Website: home-depot
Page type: customer-info-address
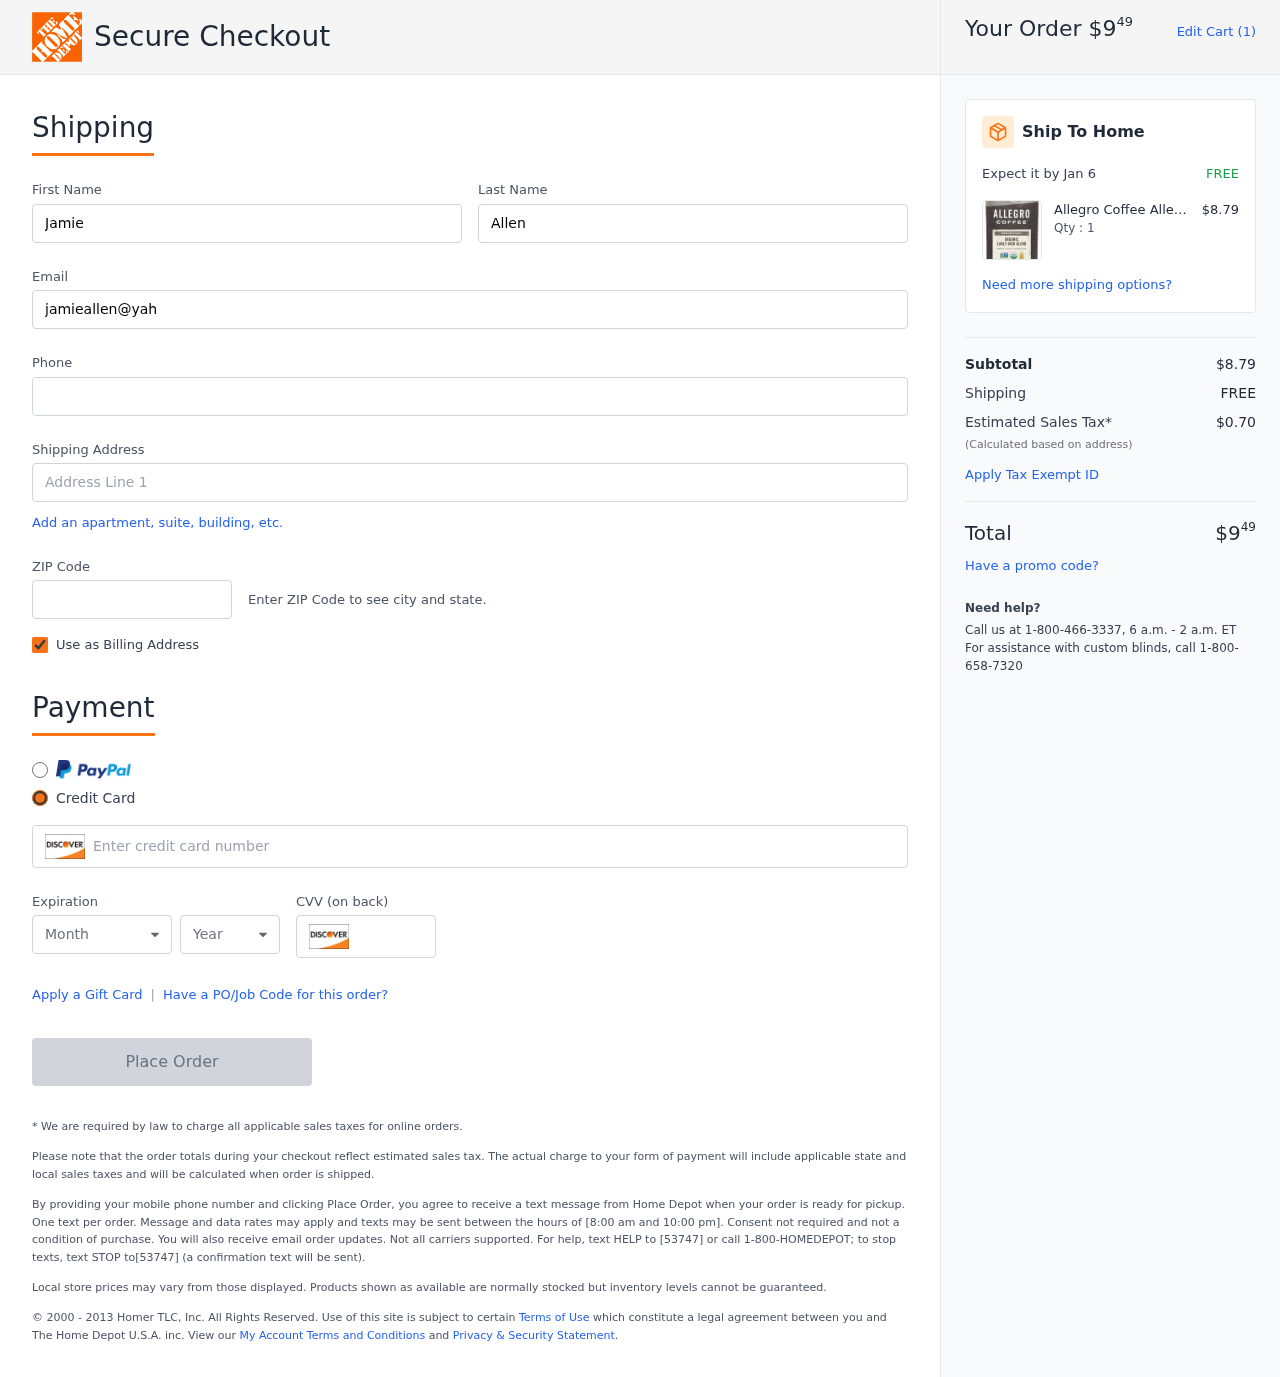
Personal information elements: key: PII_CARD_CVV
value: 191
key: PII_CARD_EXPIRY_MONTH
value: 02
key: PII_CARD_EXPIRY_YEAR
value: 27
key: PII_CARD_NUMBER
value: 6508 1225 6473 6136
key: PII_EMAIL
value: jamieallen@yahoo.com
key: PII_FIRSTNAME
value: Jamie
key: PII_LASTNAME
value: Allen
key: PII_PHONE
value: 9714746043
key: PII_POSTCODE
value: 07823
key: PII_STREET
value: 92603 Ramos Divide
Product elements: key: PRODUCT1_BRAND
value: Allegro Coffee
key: PRODUCT1_NAME
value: Allegro Coffee Organic Early Bird Blend Ground Coffee, 12 oz
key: PRODUCT1_PRICE
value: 8.79
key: PRODUCT1_QUANTITY
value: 1
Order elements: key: ORDER_TOTAL
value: $949
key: ORDER_NUM_ITEMS
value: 1
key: ORDER_DELIVERY_DATE
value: Jan 6
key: ORDER_SUBTOTAL
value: $8.79
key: ORDER_SHIPPING_COST
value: FREE
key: ORDER_TAX
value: $0.70